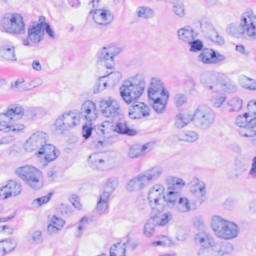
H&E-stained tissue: Breast